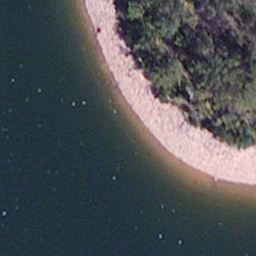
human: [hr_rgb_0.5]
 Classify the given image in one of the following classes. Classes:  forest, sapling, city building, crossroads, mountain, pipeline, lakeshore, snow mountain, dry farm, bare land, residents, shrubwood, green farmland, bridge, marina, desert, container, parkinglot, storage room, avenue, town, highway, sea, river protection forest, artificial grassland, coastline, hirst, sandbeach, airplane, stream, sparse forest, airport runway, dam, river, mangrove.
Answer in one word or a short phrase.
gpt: lakeshore